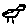
Label: bird